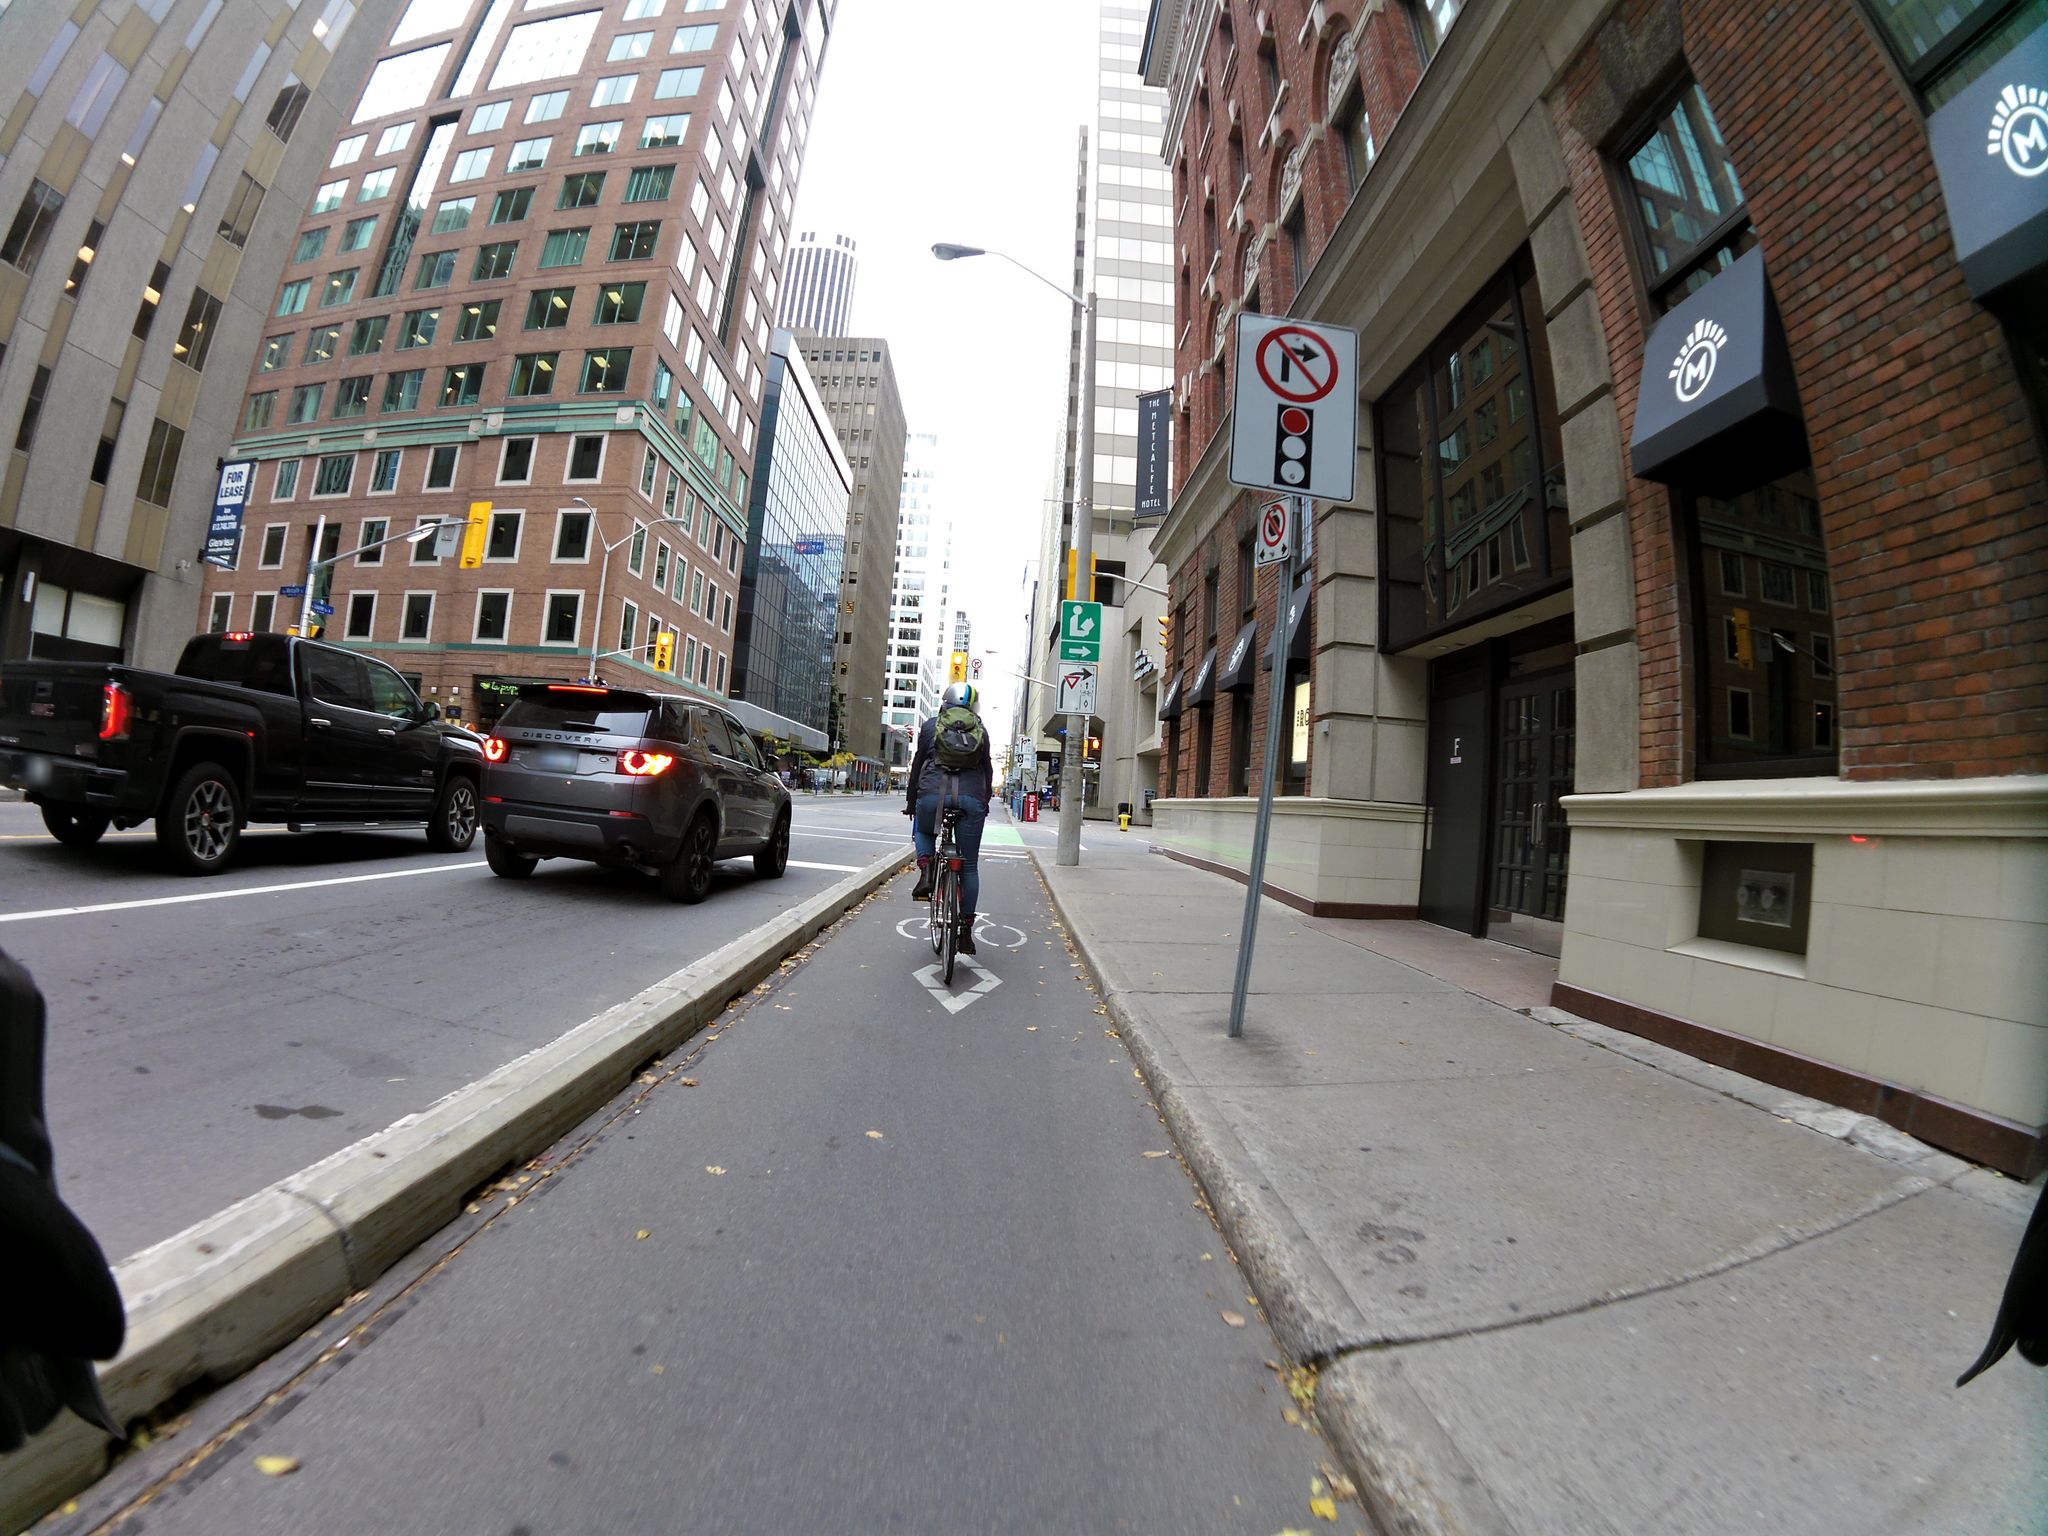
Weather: cloudy
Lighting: day
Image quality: good
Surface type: walking surface
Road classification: footway
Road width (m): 2
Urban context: urban centre
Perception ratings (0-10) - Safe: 7.43, Lively: 8.01, Beautiful: 5.28, Boring: 2.97, Depressing: 1.55, Wealthy: 4.84